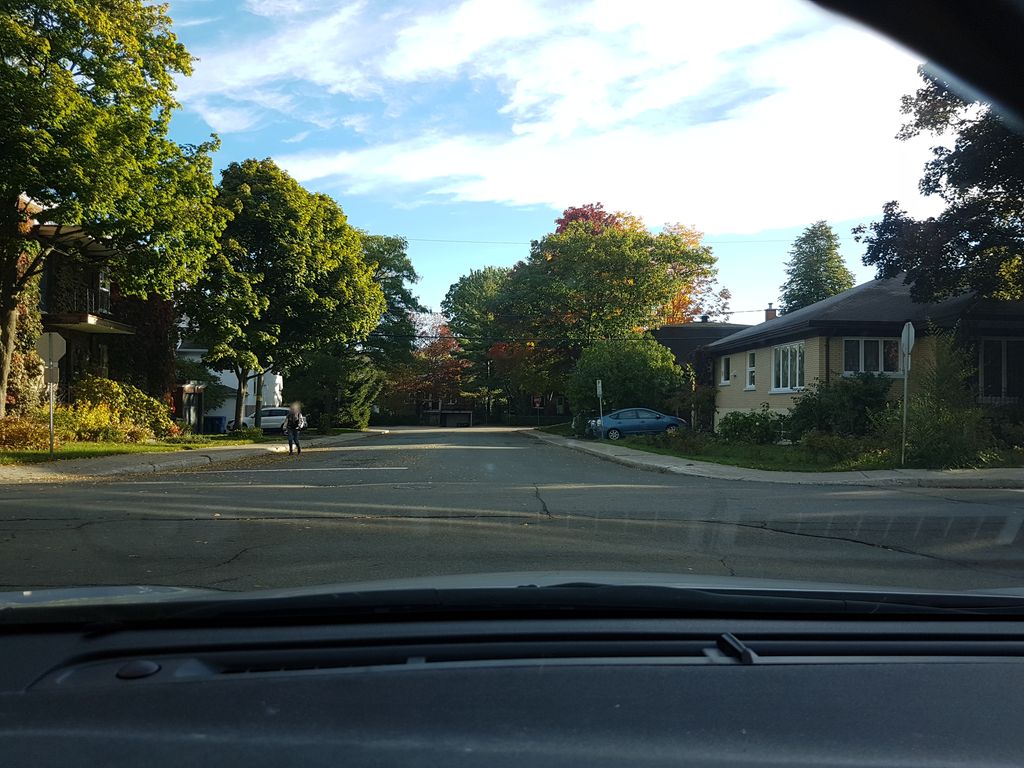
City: quebec_city